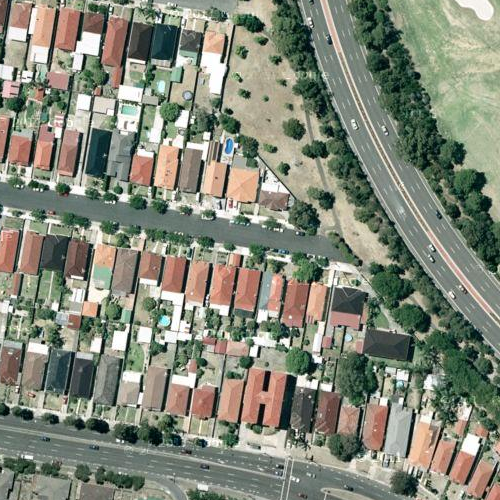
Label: sydney